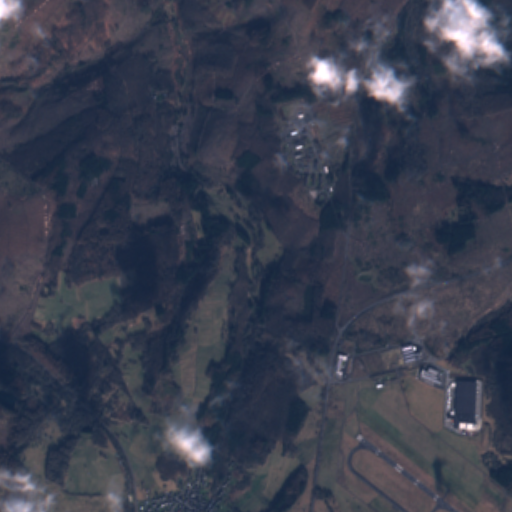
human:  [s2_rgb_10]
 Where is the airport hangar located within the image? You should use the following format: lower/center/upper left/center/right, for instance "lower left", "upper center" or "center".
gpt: The airport hangar is located in the lower right of the image.
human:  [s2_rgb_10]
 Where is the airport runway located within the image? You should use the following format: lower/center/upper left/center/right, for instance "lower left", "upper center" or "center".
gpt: The airport runway is located in the lower right of the image.
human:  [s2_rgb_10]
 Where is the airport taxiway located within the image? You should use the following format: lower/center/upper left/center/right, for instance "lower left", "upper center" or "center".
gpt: The airport taxiway is located in the lower right of the image.
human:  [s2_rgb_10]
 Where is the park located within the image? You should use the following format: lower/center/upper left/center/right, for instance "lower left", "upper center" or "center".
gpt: The park is located in the lower center of the image.
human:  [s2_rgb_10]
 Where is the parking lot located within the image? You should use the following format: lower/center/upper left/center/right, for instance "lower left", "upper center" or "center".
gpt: The parking lot is located in the upper right of the image.
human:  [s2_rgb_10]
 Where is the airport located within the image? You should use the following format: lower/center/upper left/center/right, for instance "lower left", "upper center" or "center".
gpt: There is no airport in the image.